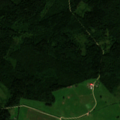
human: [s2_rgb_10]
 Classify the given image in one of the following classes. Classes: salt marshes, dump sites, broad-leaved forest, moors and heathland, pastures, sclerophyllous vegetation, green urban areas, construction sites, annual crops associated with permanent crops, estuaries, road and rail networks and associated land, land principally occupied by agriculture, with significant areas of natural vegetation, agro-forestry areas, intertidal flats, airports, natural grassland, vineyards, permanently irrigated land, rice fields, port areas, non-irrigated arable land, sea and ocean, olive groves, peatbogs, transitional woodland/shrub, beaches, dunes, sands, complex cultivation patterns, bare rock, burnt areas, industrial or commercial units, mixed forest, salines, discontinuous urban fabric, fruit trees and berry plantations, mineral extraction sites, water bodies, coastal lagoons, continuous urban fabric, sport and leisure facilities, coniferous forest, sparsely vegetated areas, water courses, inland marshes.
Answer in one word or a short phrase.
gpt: pastures, coniferous forest, mixed forest, transitional woodland/shrub